Question: I created a curve with several points. Now I want to delete some points based on one of their attribute (will_be_removed).

As is shown in the picture above, those points with 'i@will_be_removed' set to 1 will be removed.
I tried using the VEX code below but it said invalid subscript for type: int.will_be_removed
'''
if(@ptnum.will_be_removed == 1)
{
removepoint(0, @ptnum);
}
'''
How can I correctly reference those points?
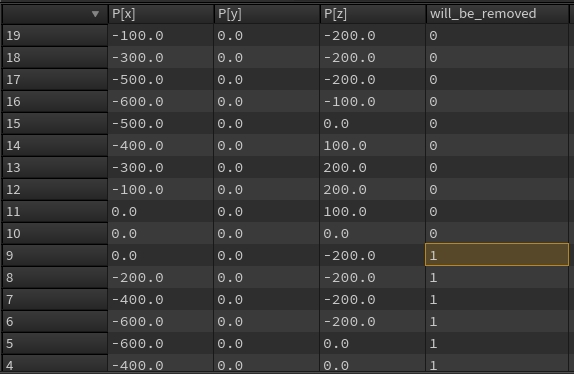
Answer: I think I figure out a way to do it. Use @will_be_removed instead of @ptnum.will_be_removed instead:
'''
if(@will_be_removed == 1)
{
removepoint(0, @ptnum);
}
'''